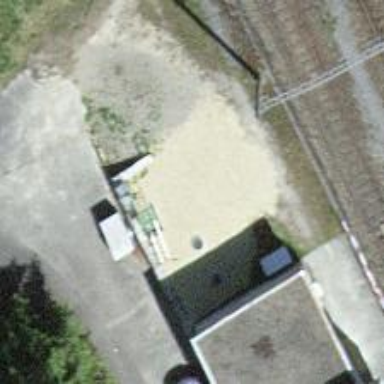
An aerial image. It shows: Bicycle parking area at park and ride train station.